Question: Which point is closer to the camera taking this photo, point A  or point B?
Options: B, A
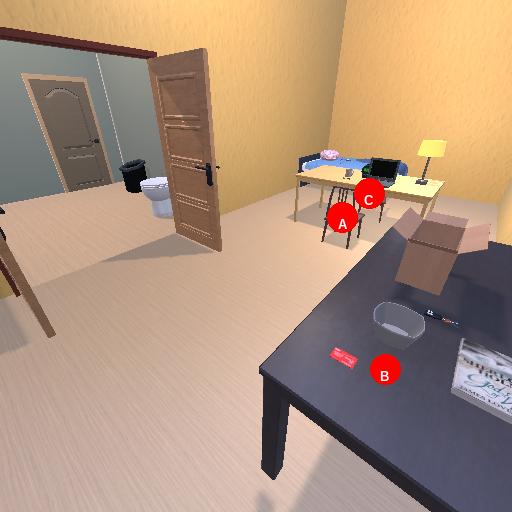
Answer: B